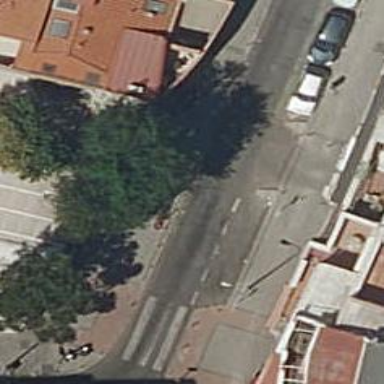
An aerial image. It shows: Residential road with asphalt surface. There is parallel parking on the left side of the street.